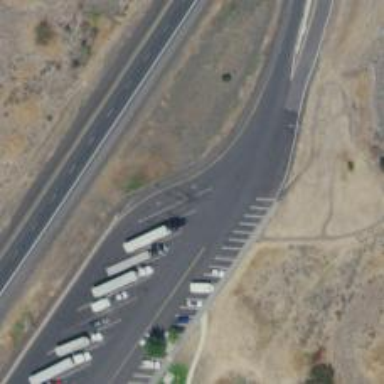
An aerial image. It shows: Rest area along service road.